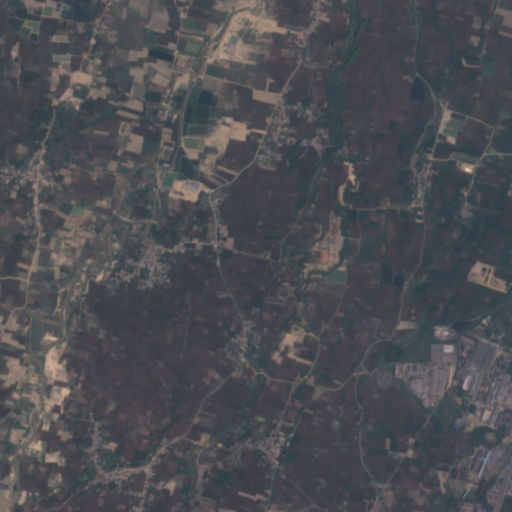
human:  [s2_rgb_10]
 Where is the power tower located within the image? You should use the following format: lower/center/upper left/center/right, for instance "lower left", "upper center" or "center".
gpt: The power tower is located in the lower right of the image.
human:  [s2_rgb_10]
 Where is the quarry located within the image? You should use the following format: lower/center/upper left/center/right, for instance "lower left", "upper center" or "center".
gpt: The quarry is located in the lower center of the image.
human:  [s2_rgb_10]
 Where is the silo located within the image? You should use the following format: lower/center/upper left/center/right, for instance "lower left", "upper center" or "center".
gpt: The silo is located in the lower right of the image.
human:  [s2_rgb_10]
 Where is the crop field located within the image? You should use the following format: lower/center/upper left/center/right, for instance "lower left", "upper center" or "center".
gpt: There is no crop field in the image.